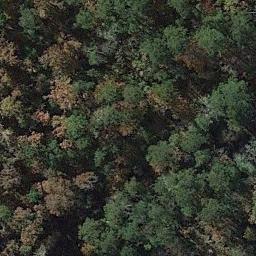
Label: forest